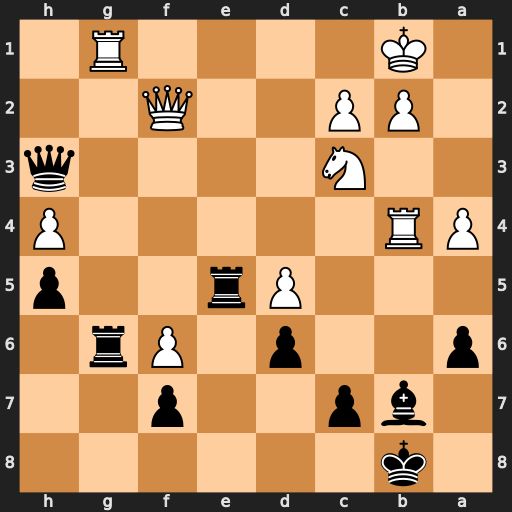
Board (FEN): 1k6/1bp2p2/p2p1Pr1/3Pr2p/PR5P/2N4q/1PP2Q2/1K4R1
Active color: b
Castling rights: -
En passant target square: -
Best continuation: Rf5 Qe2 Rxg1+